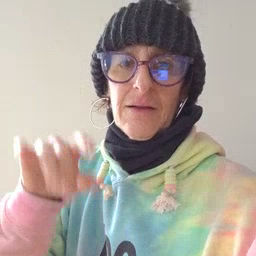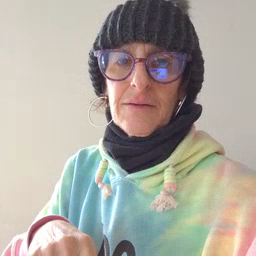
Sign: find